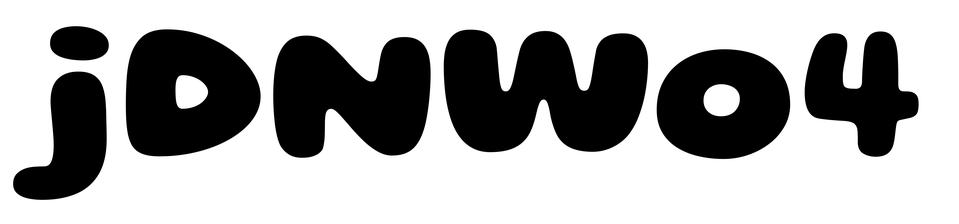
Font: Gluten_ExtraBold